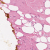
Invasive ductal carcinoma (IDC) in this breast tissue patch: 0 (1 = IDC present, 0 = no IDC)